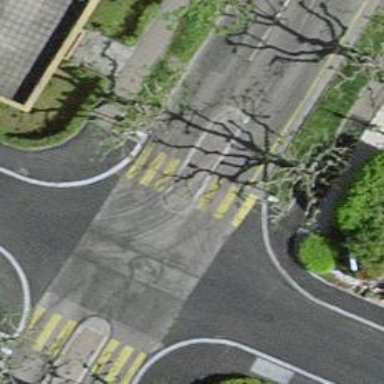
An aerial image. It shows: Marked crossing with zebra stripes on the road.